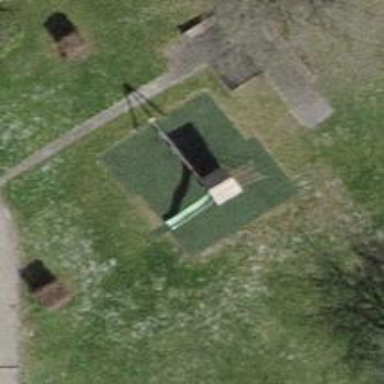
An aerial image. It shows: Playground featuring slide.